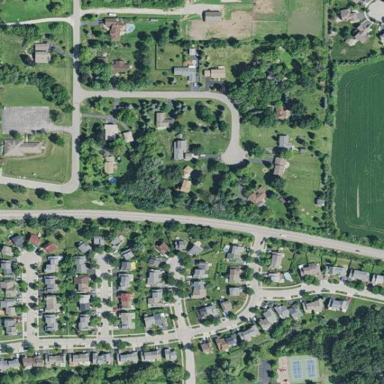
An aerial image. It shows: Residential area consisting of single-family homes in subdivision.